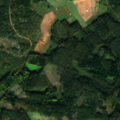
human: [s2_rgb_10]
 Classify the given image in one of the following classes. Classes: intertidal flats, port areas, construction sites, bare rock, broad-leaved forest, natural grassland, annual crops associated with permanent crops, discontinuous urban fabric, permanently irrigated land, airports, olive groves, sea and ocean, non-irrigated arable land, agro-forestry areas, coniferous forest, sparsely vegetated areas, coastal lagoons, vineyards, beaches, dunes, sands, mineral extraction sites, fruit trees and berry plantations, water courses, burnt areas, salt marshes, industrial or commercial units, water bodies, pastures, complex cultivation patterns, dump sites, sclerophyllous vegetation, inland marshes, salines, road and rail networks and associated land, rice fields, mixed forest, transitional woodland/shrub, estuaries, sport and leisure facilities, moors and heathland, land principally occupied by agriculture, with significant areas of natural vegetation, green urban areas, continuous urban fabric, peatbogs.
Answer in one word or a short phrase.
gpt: non-irrigated arable land, land principally occupied by agriculture, with significant areas of natural vegetation, coniferous forest, mixed forest, transitional woodland/shrub